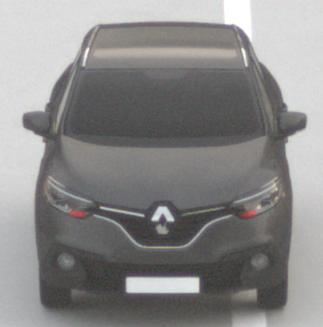
Make: Renault
Model: Kadjar ENERGY TCe 130
Detailed model: Kadjar
Model produced from: 2015/05
Model produced until: 2018/08
Doors: 5
Color: gray
Road condition: dry road
Daytime: sunrise or sunset
Contrast: low contrast